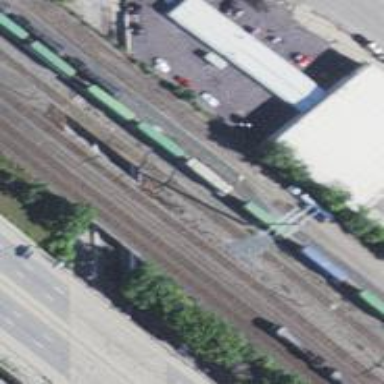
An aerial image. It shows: Railway bridge over siding rail track.